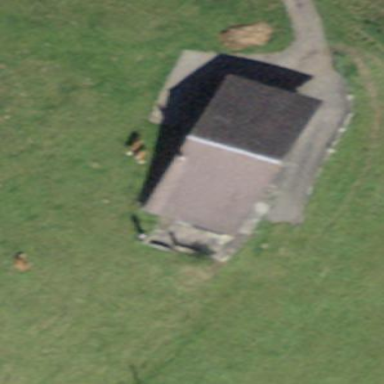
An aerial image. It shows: Farm building.